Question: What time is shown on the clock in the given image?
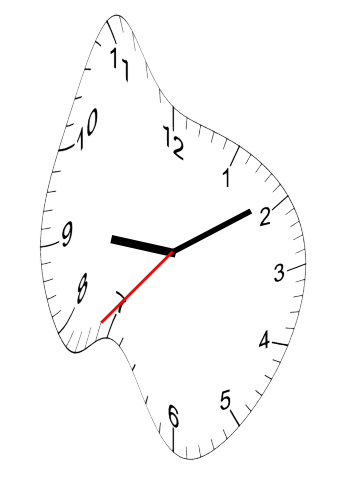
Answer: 09:09:37